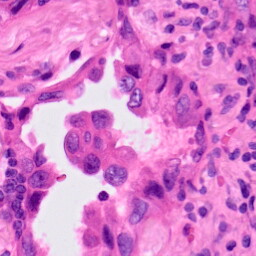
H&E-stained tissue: Lung